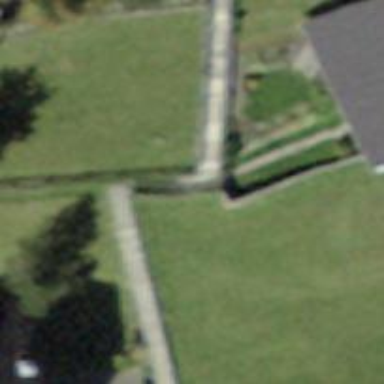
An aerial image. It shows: Path made of paving stones.